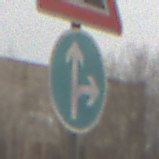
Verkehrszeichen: VorgeschriebeneFahrtrichtungGeradeausOderRechts
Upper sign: Arbeitsstelle
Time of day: MorningAfternoon
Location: Outdoor (Nature)
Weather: PartlyCloudy
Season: Winter
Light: Natural